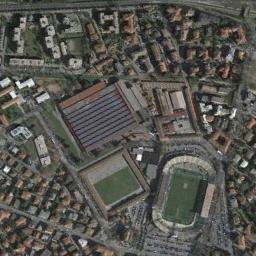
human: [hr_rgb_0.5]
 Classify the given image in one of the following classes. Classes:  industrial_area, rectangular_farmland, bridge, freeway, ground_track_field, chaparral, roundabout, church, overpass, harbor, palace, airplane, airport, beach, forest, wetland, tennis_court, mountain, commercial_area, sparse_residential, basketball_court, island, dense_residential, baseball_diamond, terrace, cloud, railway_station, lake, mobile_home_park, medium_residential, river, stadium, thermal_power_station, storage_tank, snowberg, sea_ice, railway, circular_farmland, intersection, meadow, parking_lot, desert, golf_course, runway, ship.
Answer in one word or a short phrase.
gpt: stadium